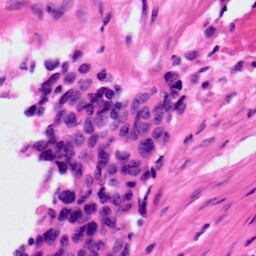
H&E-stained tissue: Ovarian